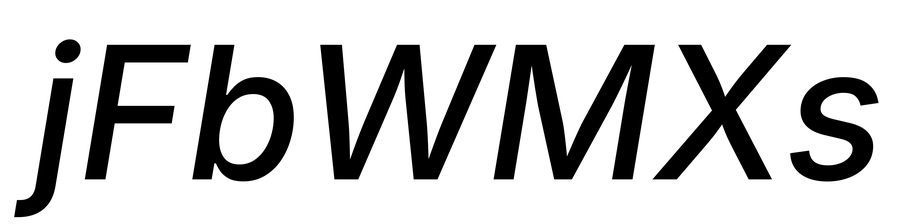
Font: Inter-Italic_Medium_Italic